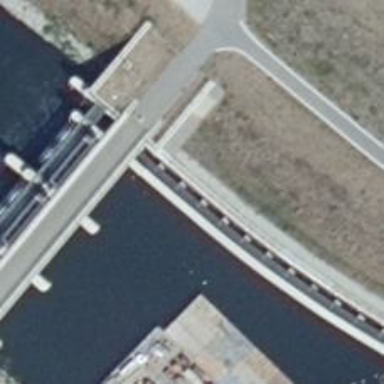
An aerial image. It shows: Fish pass along the waterway.